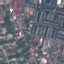
Label: Residential